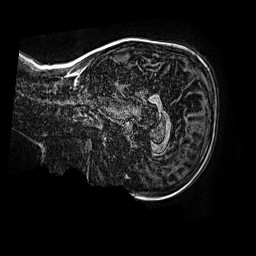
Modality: MP2RAGE
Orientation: sagittal
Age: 10
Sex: male
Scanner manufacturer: siemens
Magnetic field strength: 3 T
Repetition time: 4 s
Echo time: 0.00299 s